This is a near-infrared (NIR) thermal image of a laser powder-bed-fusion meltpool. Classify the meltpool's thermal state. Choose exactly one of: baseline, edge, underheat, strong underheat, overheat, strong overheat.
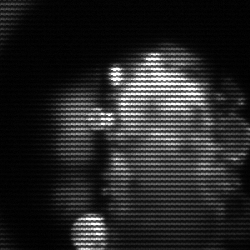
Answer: strong underheat